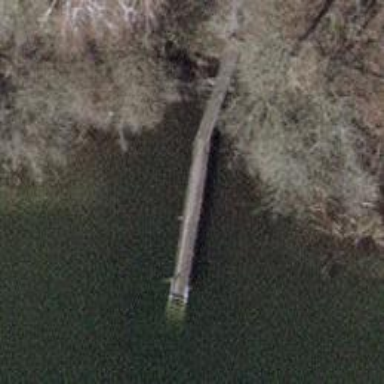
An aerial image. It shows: Man-made pier.